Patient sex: M
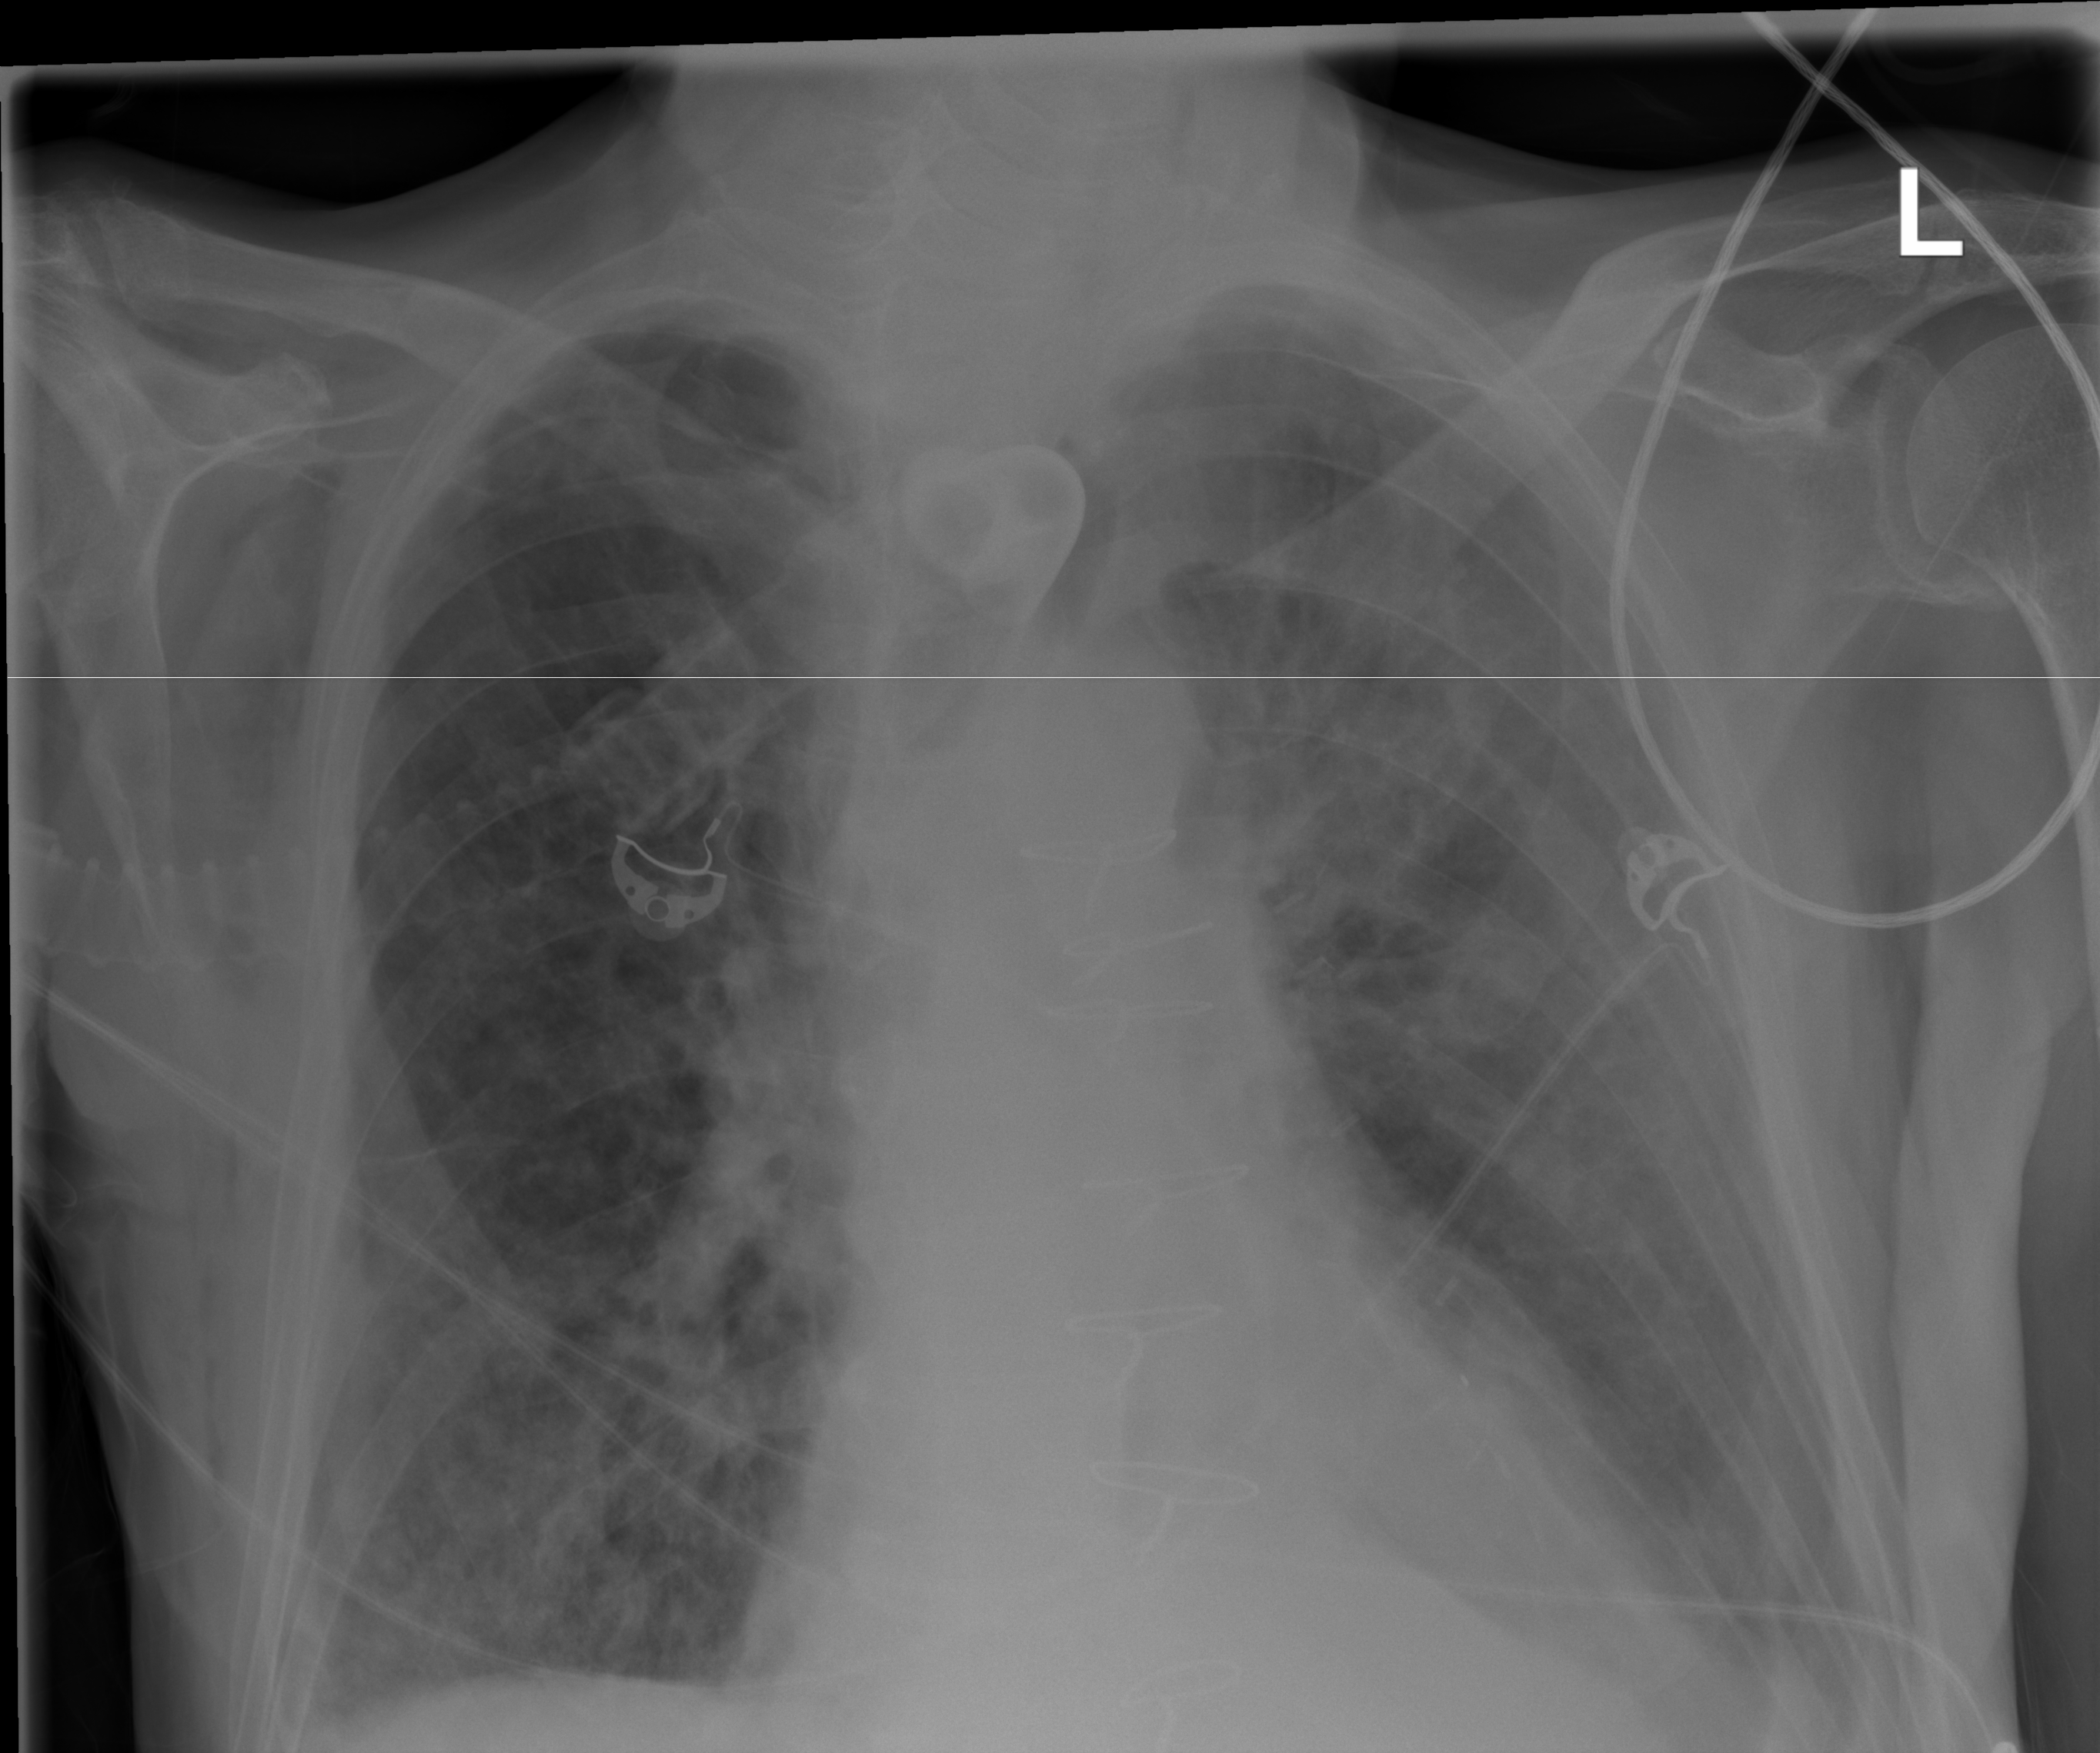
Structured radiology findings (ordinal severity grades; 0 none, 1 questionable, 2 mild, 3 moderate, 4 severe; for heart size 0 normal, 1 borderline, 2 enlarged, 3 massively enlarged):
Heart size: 0
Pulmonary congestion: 2
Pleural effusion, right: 2
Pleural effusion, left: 2
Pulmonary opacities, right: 2
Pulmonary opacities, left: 2
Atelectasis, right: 0
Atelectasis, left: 2